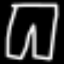
Label: pants